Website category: movie
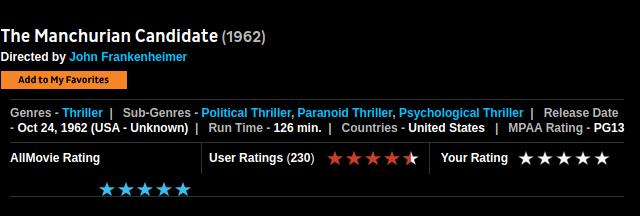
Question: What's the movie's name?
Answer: The Manchurian Candidate

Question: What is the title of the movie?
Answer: The Manchurian Candidate

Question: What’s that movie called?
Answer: The Manchurian Candidate

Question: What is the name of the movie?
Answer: The Manchurian Candidate

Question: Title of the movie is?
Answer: The Manchurian Candidate

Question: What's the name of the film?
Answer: The Manchurian Candidate

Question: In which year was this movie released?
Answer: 1962

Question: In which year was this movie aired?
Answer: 1962

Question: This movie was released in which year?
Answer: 1962

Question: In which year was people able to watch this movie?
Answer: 1962

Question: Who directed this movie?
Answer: John Frankenheimer

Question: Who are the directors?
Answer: John Frankenheimer

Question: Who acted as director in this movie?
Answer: John Frankenheimer

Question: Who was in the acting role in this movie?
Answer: John Frankenheimer

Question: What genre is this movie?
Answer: Thriller

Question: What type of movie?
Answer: Thriller

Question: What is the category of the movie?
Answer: Thriller

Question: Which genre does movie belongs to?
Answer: Thriller

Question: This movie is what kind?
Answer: Thriller

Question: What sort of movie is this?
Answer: Thriller

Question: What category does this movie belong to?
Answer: Thriller

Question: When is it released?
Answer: Oct 24, 1962 (USA - Unknown)

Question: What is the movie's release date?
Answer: Oct 24, 1962 (USA - Unknown)

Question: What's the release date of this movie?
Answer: Oct 24, 1962 (USA - Unknown)

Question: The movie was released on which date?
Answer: Oct 24, 1962 (USA - Unknown)

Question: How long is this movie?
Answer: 126 min.

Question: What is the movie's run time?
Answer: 126 min.

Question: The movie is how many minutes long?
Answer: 126 min.

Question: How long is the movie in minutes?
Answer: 126 min.

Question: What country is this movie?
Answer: United States

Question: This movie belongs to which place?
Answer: United States

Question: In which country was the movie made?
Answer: United States

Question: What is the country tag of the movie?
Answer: United States

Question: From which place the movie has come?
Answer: United States